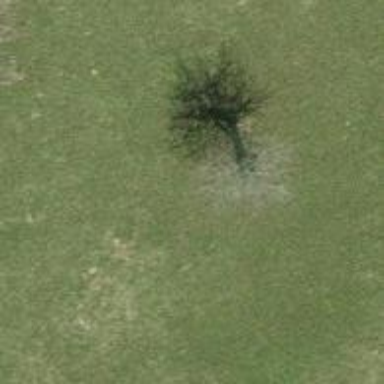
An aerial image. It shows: Urban area featuring tree as natural element.